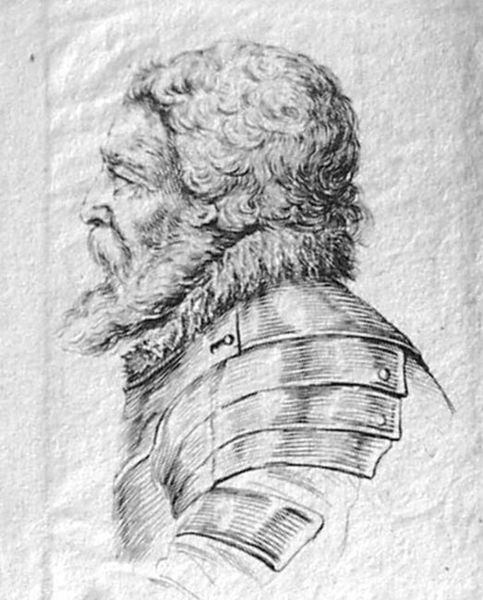
Titel: Verschiedene Köpfe und Figuren (Diverses têtes et figures): Kriegerbüste im Profil nach links
Künstler: Stefano della Bella
Standort: Karlsruhe
Institution: Staatliche Kunsthalle Karlsruhe
Schlagwörter: feder, held, kopf, mann, weiß, brust, grau, haar, nase, ohr, profil, schwarz, skizze, zeichnung, blick, alt, bart, schnurrbart, augen, gesicht, kragen, mensch, vollbart, portrait, porträt, auge, haare, blatt, brustbild, kinn, locken, papier, studie, grafik, soldier, white, arm, black, collar, hair, nose, old, looking, metall, naht, schild, tusche, alter, schraffur, stich, soldat, bleistift, rüstung, brustpanzer, harnisch, profile, man, krieger, ear, head, waves, armor, armour, eyes, knight, metal, uniform, schlüssel, light, drawing, black and white, texture, trim, shadow, chin, fur, illustration, sketch, beard, old man, pen, federzeichnung, ancient, shoulder, tuschezeichnung, ink, pencil, eye, lines, schlecht, pale, niete, scan, brustharnisch, key, nut, schuler, fur collar, eyelashes, distant, graifk, somber, armer, solider, man beard, wrinkled, explorer, turned, bands, alt bart, collor, 1700s, alte mann, armo, fasteners, profihalb, metalscheibe, söldern